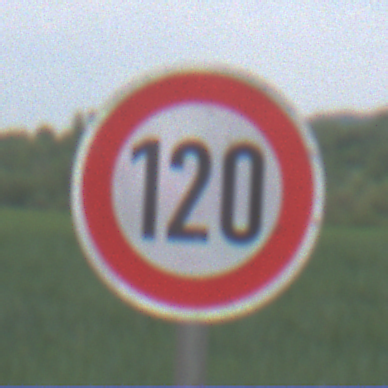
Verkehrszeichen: Geschwindigkeit120
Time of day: Midday
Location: Outdoor (RoadRail)
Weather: PartlyCloudy
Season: NotSpecified
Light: Natural